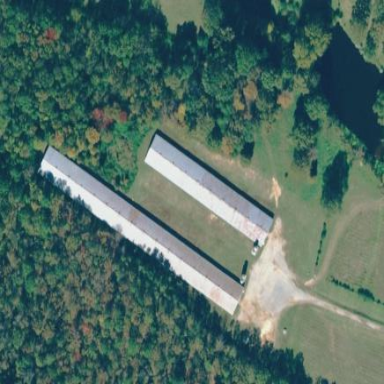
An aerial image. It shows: Farm auxiliary building.